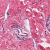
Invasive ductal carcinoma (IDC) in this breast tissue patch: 0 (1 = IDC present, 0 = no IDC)